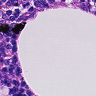
Metastatic tissue present: no